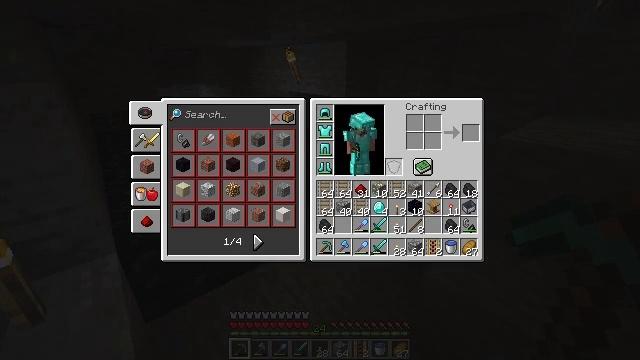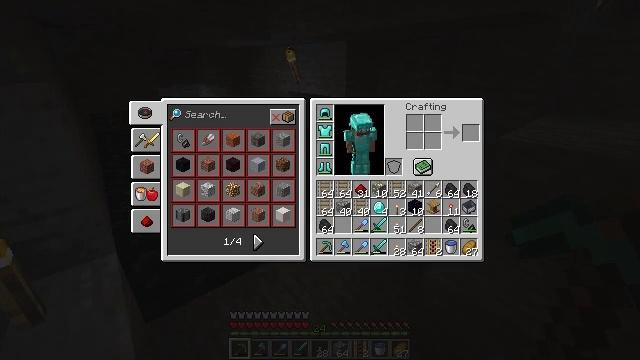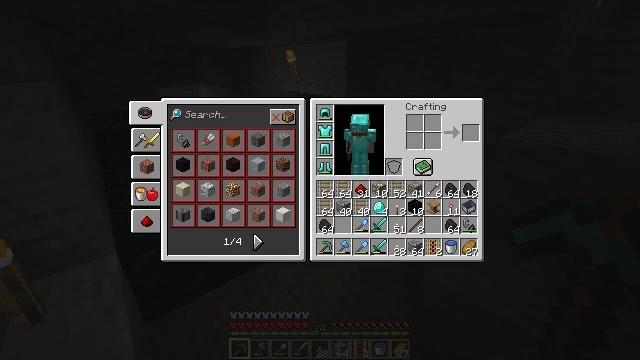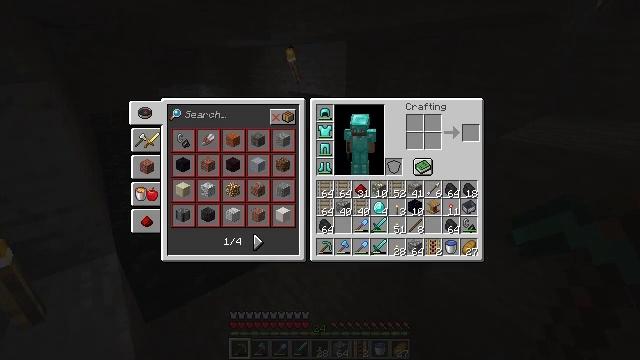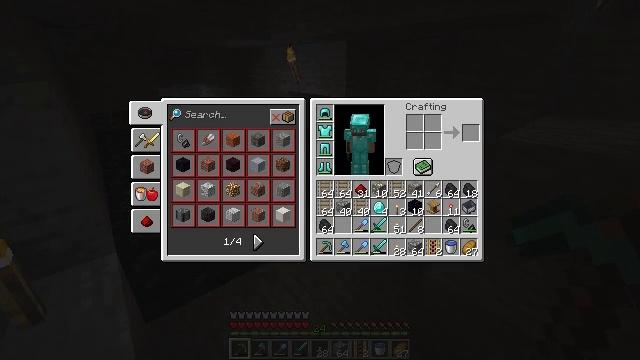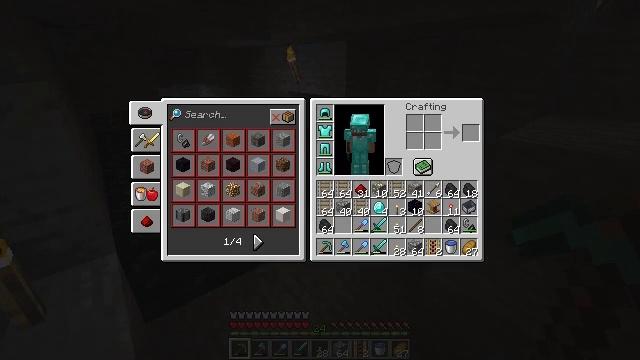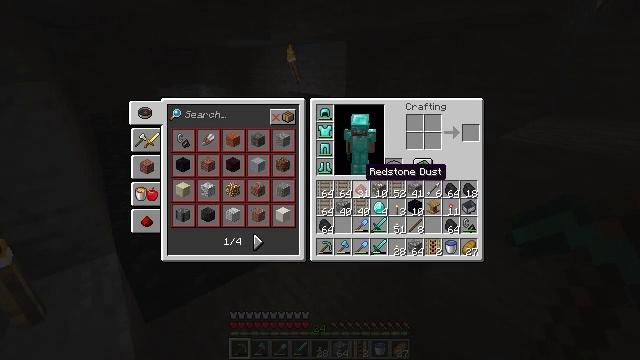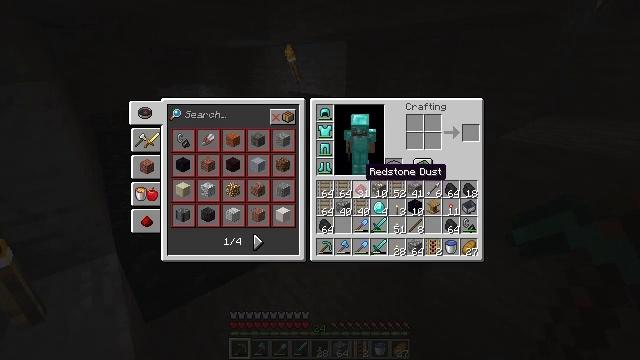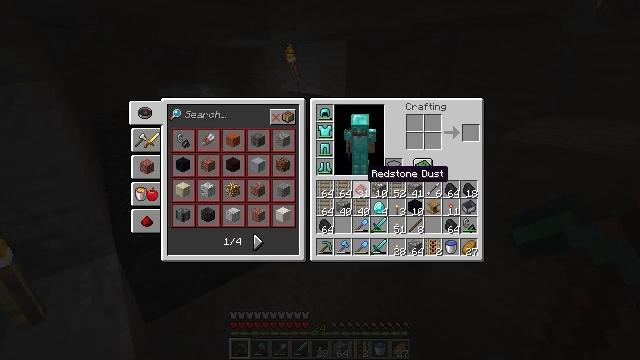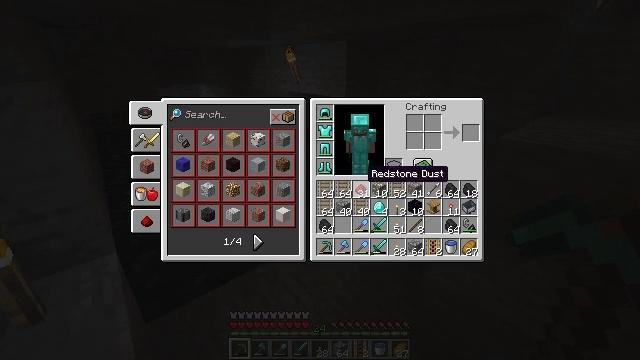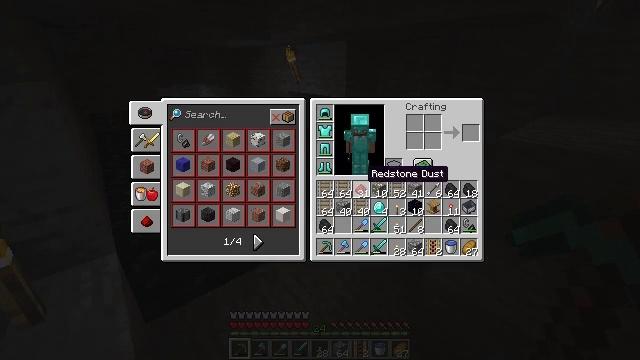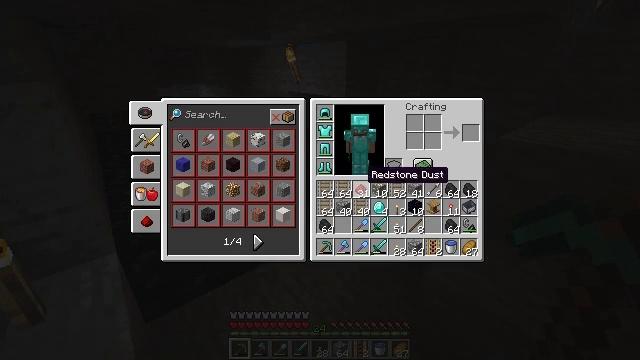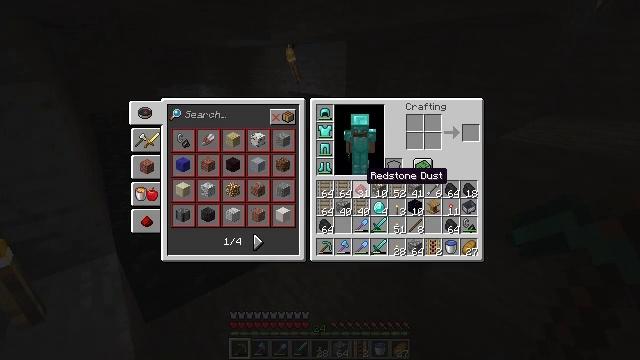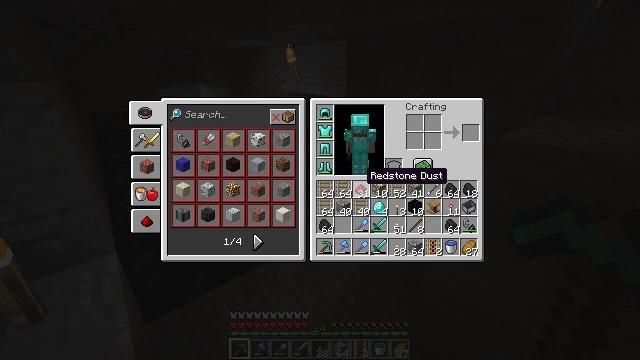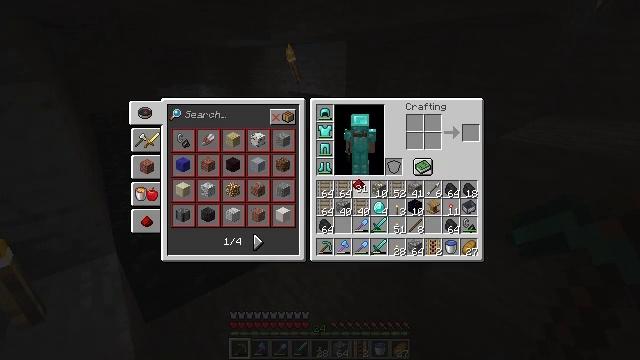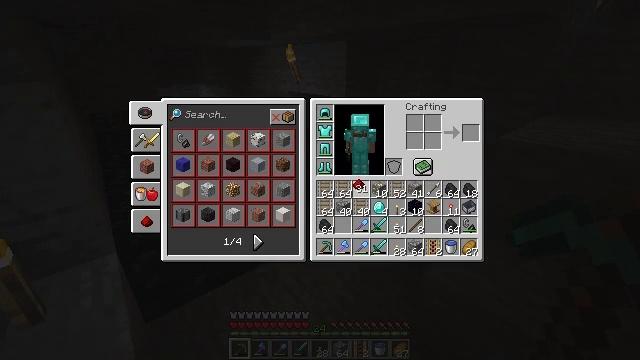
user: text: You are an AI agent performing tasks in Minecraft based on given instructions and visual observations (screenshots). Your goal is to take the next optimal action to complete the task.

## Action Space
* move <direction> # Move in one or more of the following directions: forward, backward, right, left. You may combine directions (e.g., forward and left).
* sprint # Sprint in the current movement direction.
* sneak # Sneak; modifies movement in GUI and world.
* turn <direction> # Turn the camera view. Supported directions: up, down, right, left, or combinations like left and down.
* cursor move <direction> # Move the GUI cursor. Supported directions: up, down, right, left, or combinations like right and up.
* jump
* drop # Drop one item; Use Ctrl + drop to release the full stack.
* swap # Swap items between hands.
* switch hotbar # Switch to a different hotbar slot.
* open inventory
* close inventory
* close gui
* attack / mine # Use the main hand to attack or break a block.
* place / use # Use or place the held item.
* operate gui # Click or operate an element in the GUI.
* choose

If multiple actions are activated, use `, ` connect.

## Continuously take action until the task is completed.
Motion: motion action
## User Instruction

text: Remove a redstone from the inventory.
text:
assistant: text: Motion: cursor move left
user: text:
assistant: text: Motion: no_op
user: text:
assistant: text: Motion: no_op
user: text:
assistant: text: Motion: no_op
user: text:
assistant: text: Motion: no_op
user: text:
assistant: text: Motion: no_op
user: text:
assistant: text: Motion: no_op
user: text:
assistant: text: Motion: no_op
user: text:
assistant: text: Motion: no_op
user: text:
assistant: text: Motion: no_op
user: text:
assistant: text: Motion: no_op
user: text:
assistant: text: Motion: no_op
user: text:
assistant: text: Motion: no_op
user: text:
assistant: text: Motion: operate gui
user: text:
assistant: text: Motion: operate gui
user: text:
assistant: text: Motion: operate gui
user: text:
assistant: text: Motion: no_op
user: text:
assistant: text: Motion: cursor move right and up
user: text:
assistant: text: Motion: cursor move right and up
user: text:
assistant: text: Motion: cursor move right and up
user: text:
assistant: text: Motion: cursor move right and up
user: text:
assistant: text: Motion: cursor move right
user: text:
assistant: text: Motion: no_op
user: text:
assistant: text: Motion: operate gui
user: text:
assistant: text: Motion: operate gui
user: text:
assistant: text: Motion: operate gui
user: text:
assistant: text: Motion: no_op
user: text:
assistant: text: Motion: no_op
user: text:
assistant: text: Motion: cursor move left
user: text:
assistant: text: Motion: cursor move left and down